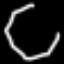
Label: octagon